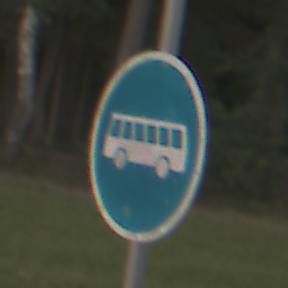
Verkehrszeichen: Busssonderstreifen
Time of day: SunriseSunset
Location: Outdoor (Nature)
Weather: Clear
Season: NotSpecified
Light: Natural